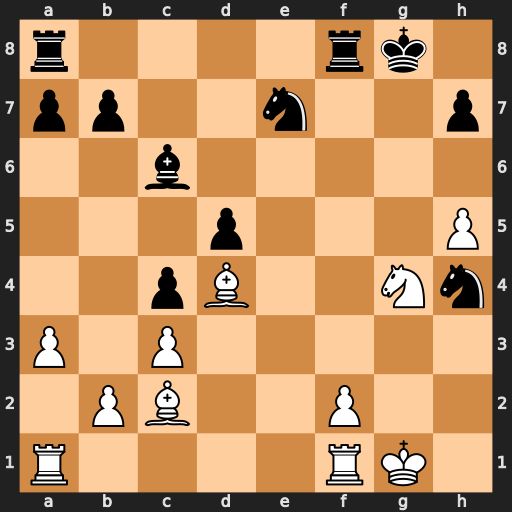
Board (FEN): r4rk1/pp2n2p/2b5/3p3P/2pB2Nn/P1P5/1PB2P2/R4RK1
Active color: w
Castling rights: -
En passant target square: -
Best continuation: Nh6#